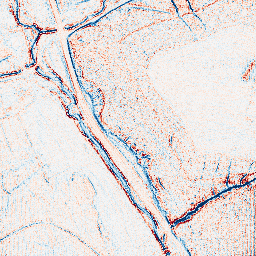
Category: edge_preserving
Decomposition family: anisotropic_diffusion
Decomposition parameters: iterations: 5
kappa: 30
gamma: 0.1
Upsampling method: fft_zeropad
Upsampling parameters: scale: 4
Upsampling scale: 4